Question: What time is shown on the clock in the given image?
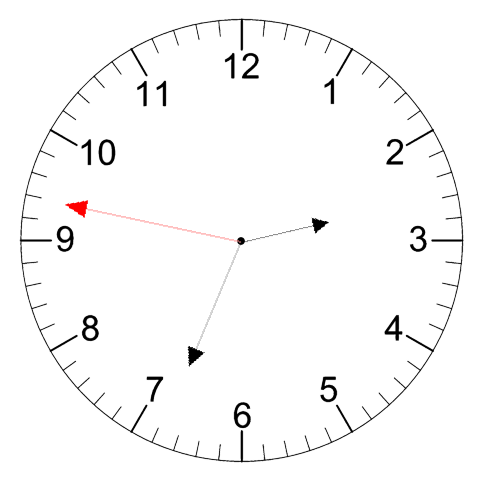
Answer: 02:33:47